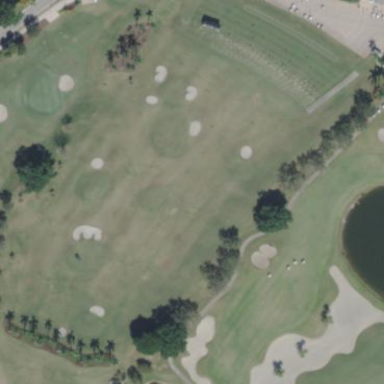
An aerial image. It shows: Golf fairway surrounded by grass.